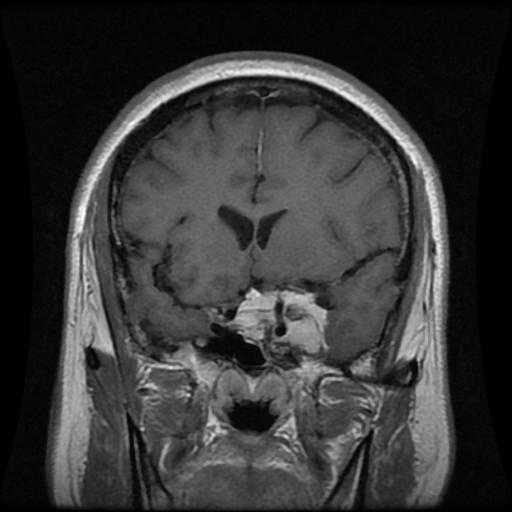
Label: meningioma